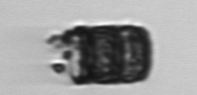
Label: Paralia_sulcata